Field crop: tomato
Growth stage: 1
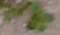
Species: portulaca